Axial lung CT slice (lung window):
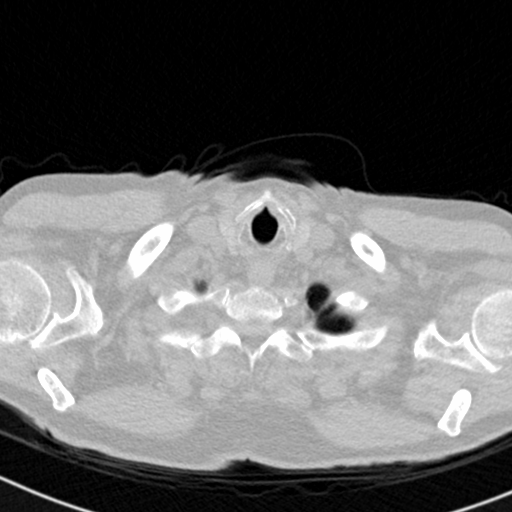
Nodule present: no